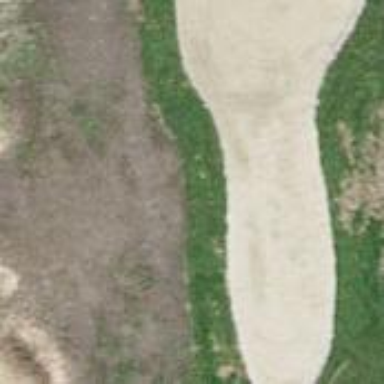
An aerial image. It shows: Golf bunker filled with natural sand.